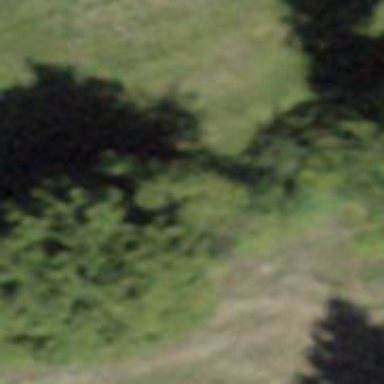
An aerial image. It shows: Row of trees in natural setting.